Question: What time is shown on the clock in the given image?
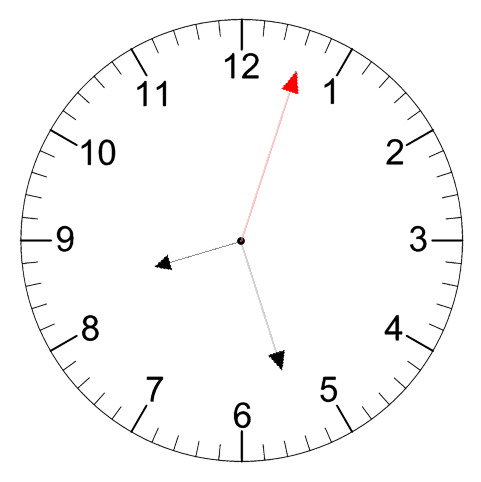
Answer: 08:27:03